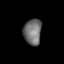
Tissue: lung
Cell type: Epithelial cells
Senescence score: 0.239
Nuclear area (px): 457
Mean DAPI intensity: 110.322